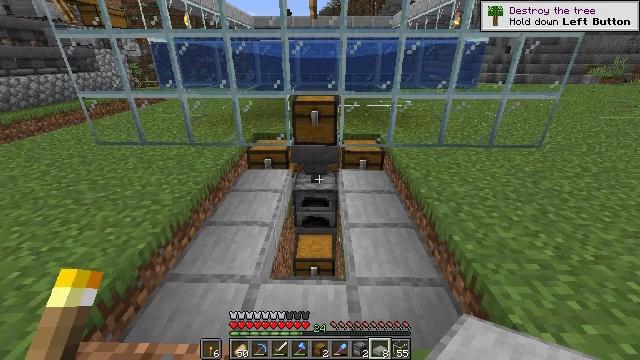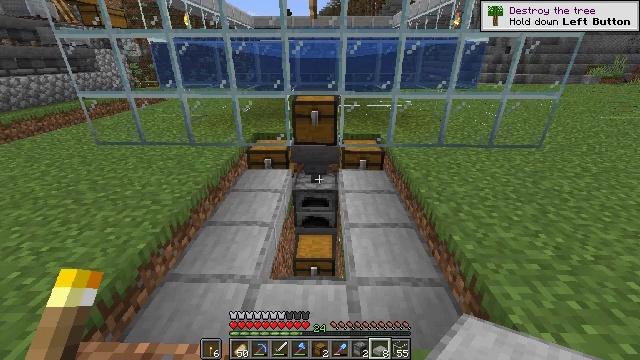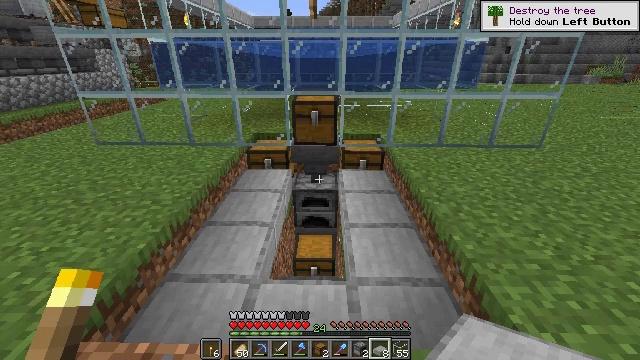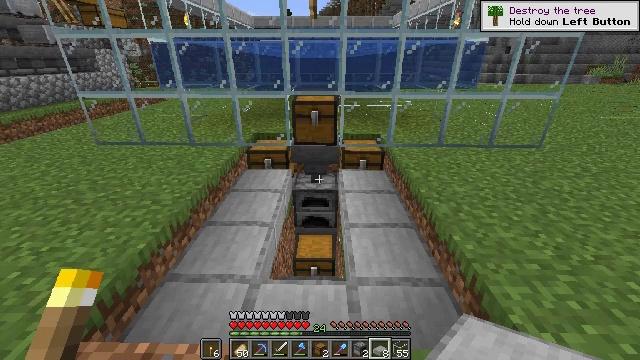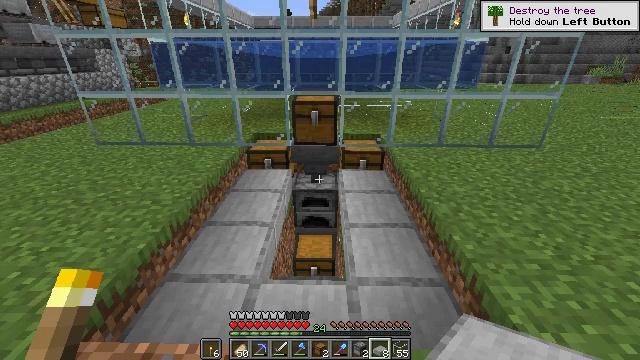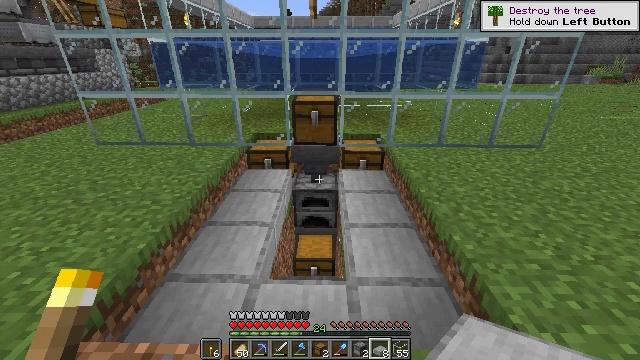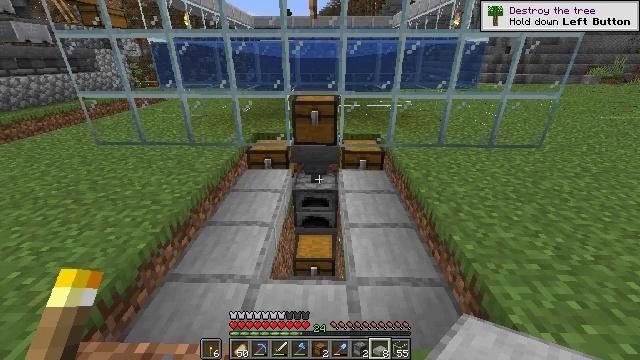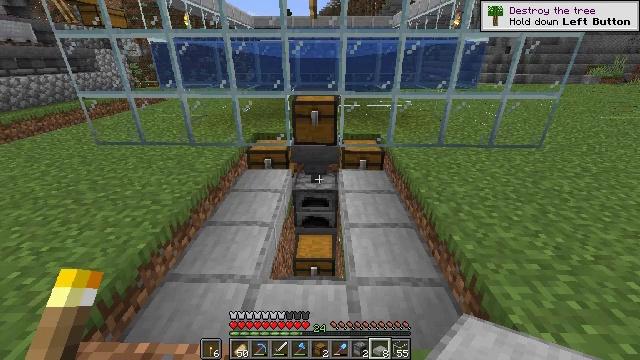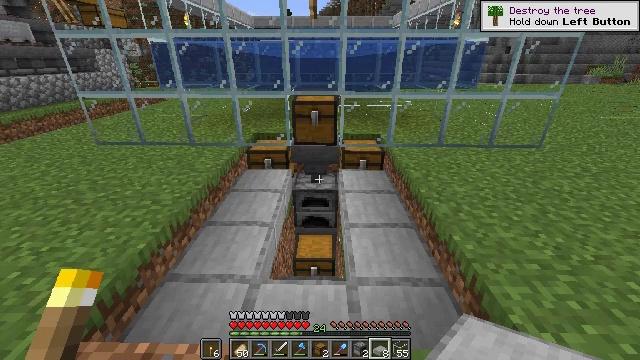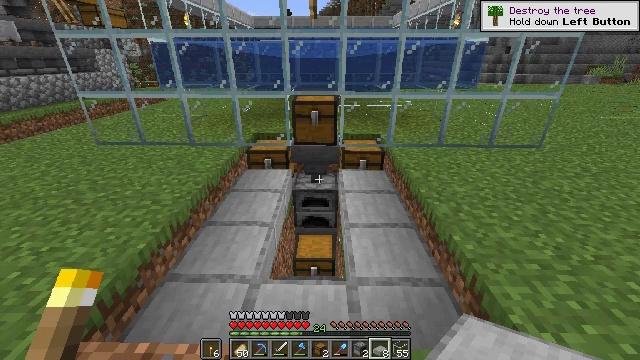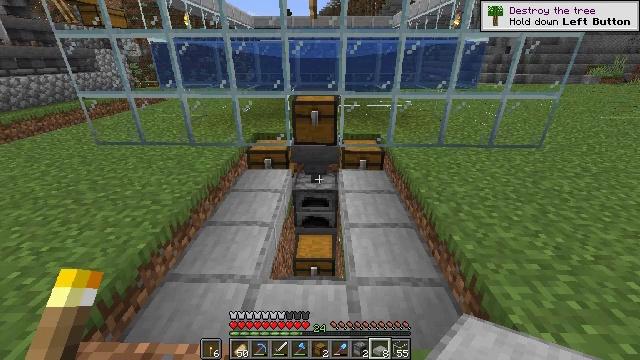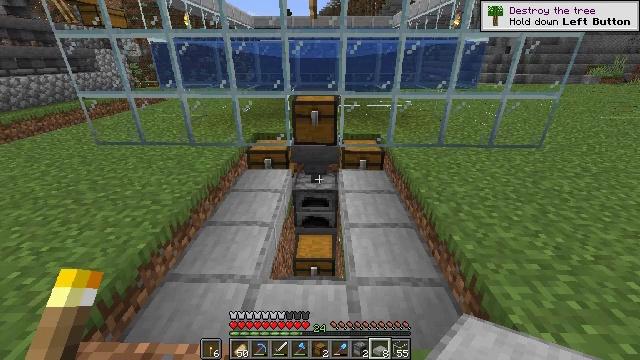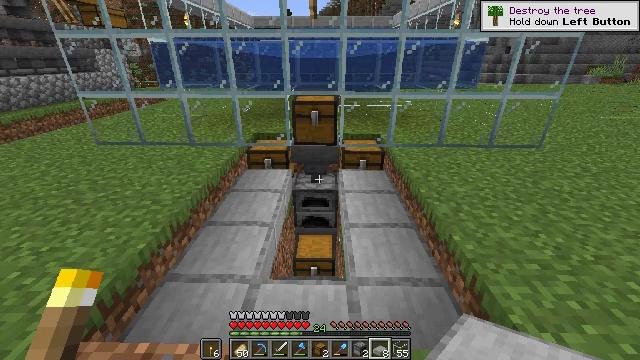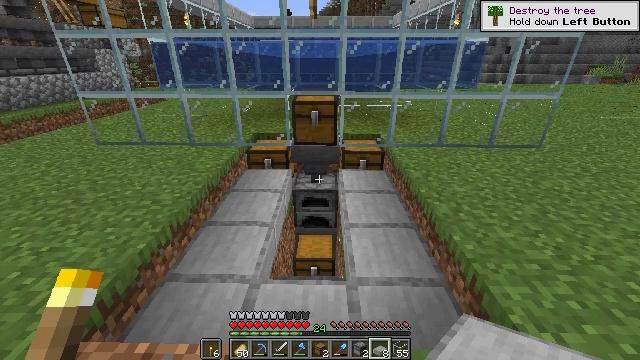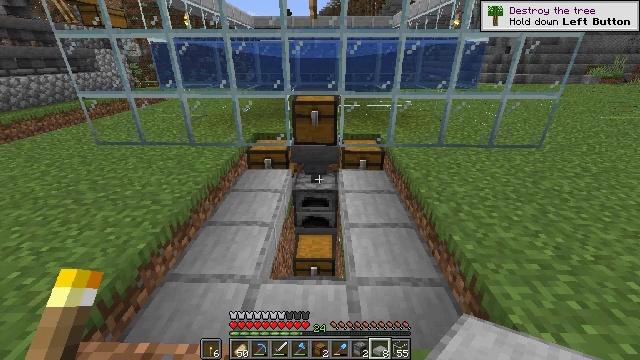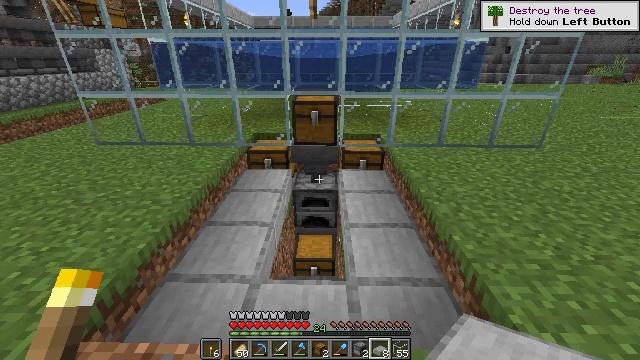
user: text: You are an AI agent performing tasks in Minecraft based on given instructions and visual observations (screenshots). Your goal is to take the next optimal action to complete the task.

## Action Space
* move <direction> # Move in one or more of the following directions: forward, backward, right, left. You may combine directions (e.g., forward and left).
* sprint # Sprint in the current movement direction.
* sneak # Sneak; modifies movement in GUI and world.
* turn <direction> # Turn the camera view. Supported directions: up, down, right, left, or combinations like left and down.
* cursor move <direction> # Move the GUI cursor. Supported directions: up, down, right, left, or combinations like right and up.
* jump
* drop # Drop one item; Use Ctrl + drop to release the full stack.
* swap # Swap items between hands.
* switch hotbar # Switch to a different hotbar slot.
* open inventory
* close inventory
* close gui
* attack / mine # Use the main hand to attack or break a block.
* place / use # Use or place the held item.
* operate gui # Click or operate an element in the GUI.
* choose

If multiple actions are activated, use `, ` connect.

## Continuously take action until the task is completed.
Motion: motion action
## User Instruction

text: Collect smooth stone slab pieces.
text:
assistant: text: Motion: no_op
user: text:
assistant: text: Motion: no_op
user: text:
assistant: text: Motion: no_op
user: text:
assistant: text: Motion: no_op
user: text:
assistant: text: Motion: no_op
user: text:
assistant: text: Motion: no_op
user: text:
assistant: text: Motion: no_op
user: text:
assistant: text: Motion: no_op
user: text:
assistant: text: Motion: no_op
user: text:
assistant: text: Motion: no_op
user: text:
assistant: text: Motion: no_op
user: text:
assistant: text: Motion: no_op
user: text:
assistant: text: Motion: no_op
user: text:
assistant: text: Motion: no_op
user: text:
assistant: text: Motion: no_op
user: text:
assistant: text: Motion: no_op
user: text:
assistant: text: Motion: no_op
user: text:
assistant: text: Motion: no_op
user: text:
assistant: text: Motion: no_op
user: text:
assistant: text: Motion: no_op
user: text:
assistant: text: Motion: no_op
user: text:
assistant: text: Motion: no_op
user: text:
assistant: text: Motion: no_op
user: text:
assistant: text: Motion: no_op
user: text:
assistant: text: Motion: no_op
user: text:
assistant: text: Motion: no_op
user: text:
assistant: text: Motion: no_op
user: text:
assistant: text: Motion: no_op
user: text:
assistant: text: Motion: no_op
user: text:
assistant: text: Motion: no_op